Question: I want to position two bitmaps next to each other using 'drawBitmap()' in Canvas, Android.
My 'onDraw()' function.
'''
protected void onDraw(Canvas canvas) {
if (currentState == openedState) {
fruit1Bitmap = ApplicationServices.textureManager.bitmap[fruitId[0]];
fruit2Bitmap = ApplicationServices.textureManager.bitmap[fruitId[1]];
fruit3Bitmap = ApplicationServices.textureManager.bitmap[fruitId[2]];
src.set(0, 0, fruit1Bitmap.getWidth(), fruit1Bitmap.getHeight());
dst.set(0,0, this.getWidth()/2, this.getHeight()/2);
src1.set(0, 0, fruit2Bitmap.getWidth(), fruit2Bitmap.getHeight());
dst1.set(fruit1Bitmap.getWidth() , 0, this.getWidth()/2, this.getHeight()/2);
canvas.drawBitmap(fruit1Bitmap, src, dst, null);
canvas.drawBitmap(fruit2Bitmap, src1, dst1, null);
}
}
'''
It is inside the class 'public class Dhakkan extends ImageButton'.
Current Result

I want to get it to show two fruits next to each other. So how do I position them within the 'ImageButton'.
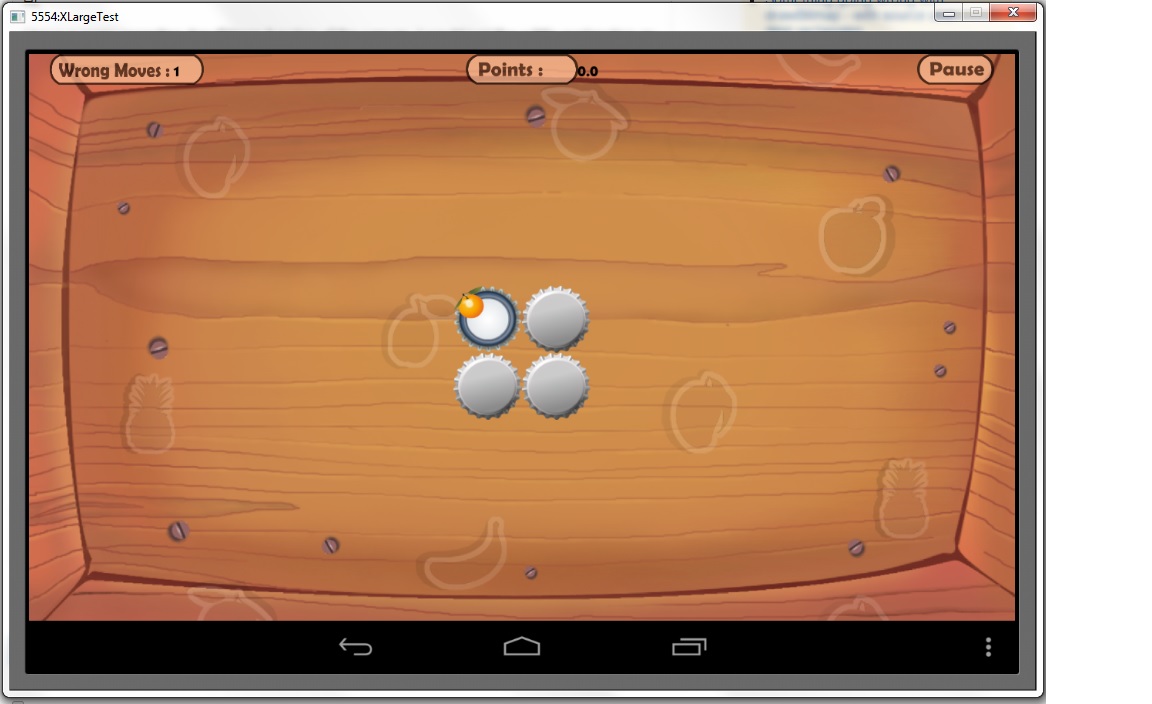
Answer: -
Instead of
'''
dst1.set(fruit1Bitmap.getWidth() , 0, this.getWidth()/2, this.getHeight()/2);
'''
It should be something like:
'''
dst1.set(fruit1Bitmap.getWidth(),
0,
fruit1Bitmap.getWidth() + fruit2Bitmap.getWidth(),
this.getHeight()/2);
'''
Watch out for your right coordinate. This will draw the second fruit next to the first, possibly cropping it if it's too large. If you want to draw both fruits in the first half of the image button instead, then fix the coordinates of 'dst', the destination rectangle of the first fruit. You might also consider the method suggested by Kim.